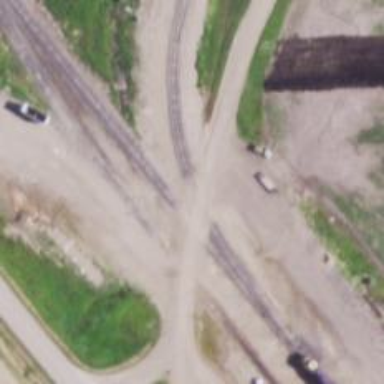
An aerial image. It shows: Level crossing along the railway.